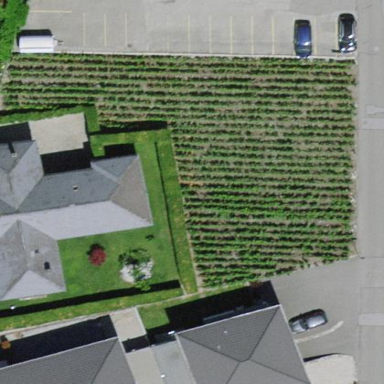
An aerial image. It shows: Vineyard growing grapes.